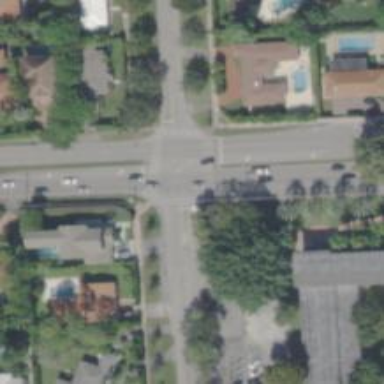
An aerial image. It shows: Marked crossing on the road.